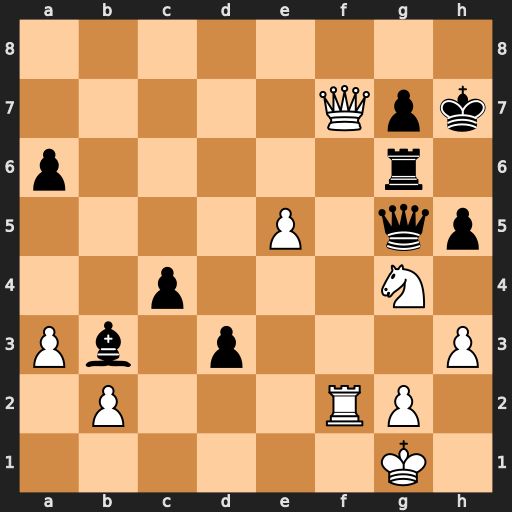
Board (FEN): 8/5Qpk/p5r1/4P1qp/2p3N1/Pb1p3P/1P3RP1/6K1
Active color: w
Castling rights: -
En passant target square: -
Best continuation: Nf6+ Rxf6 exf6 d2 Qd7 d1=R+ Qxd1 Bxd1 f7